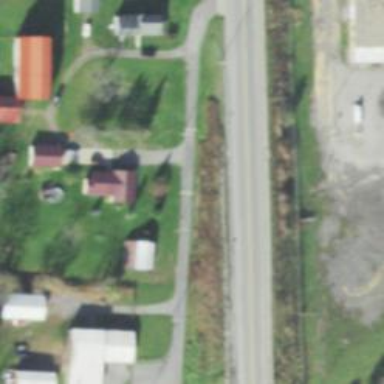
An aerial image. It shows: Tertiary road with embankment.